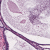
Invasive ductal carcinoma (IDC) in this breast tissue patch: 0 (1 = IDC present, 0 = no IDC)